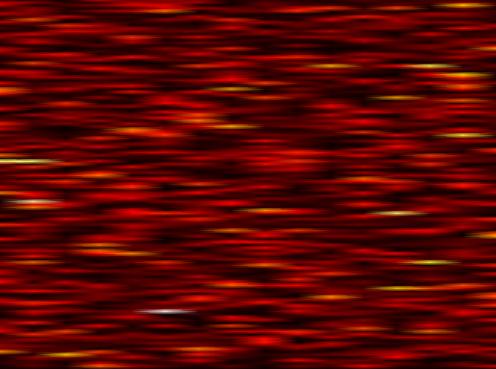
Label: UFMC